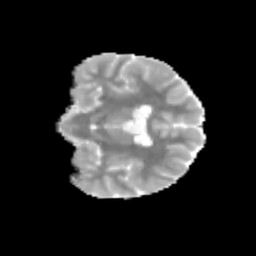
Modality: MD
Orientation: coronal
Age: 11
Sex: male
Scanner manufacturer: siemens
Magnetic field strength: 3 T
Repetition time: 3.8 s
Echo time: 0.07 s